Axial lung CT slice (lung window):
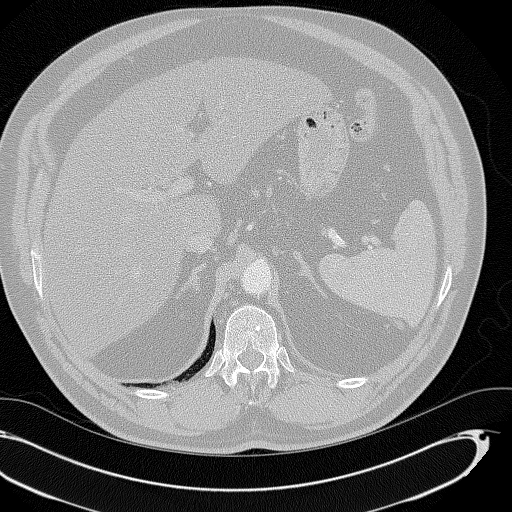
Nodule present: no